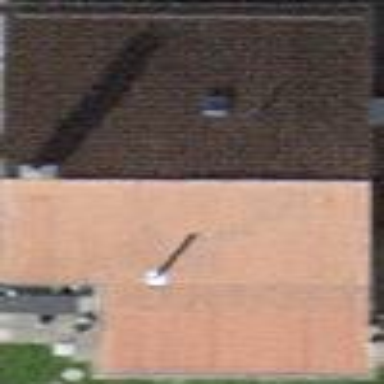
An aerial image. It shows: Gabled house with the roof oriented across.